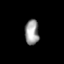
Tissue: prostate
Cell type: T cells
Senescence score: 0.2861
Nuclear area (px): 348
Mean DAPI intensity: 152.098